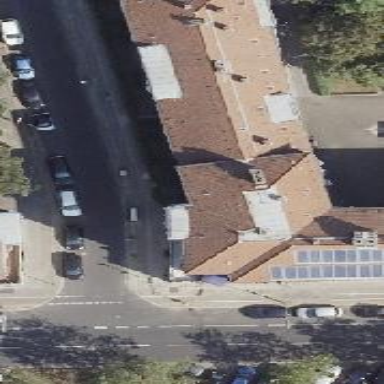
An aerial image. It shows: Part of building.